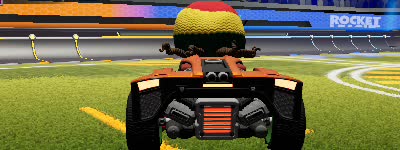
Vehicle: breakout